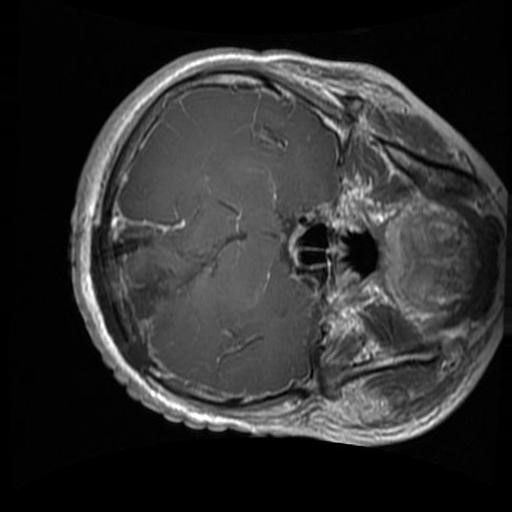
Label: brain_glioma